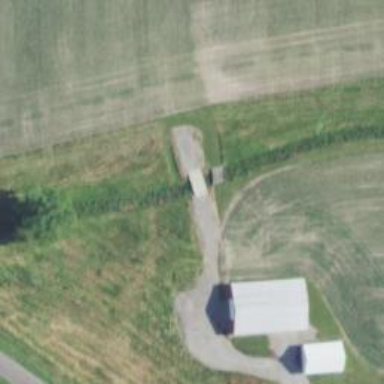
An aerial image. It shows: Driveway road that serves as beam bridge.